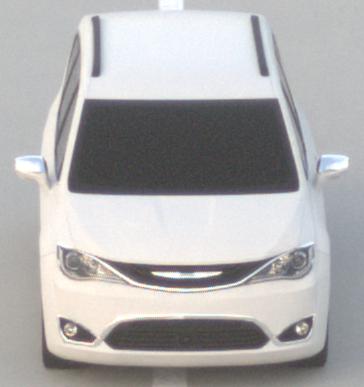
Make: Chrysler
Model: Pacifica
Detailed model: -
Model produced from: 2016
Model produced until: 2020
Doors: 5
Color: white
Road condition: dry road
Daytime: sunrise or sunset
Contrast: low contrast